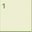
Piece: xx